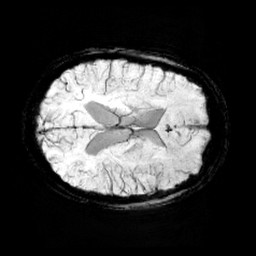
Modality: minIP
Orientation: axial
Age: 13
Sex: female
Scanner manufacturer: siemens
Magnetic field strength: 3 T
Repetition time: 0.027 s
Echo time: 0.02 s